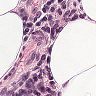
Metastatic tissue present: no